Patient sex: M
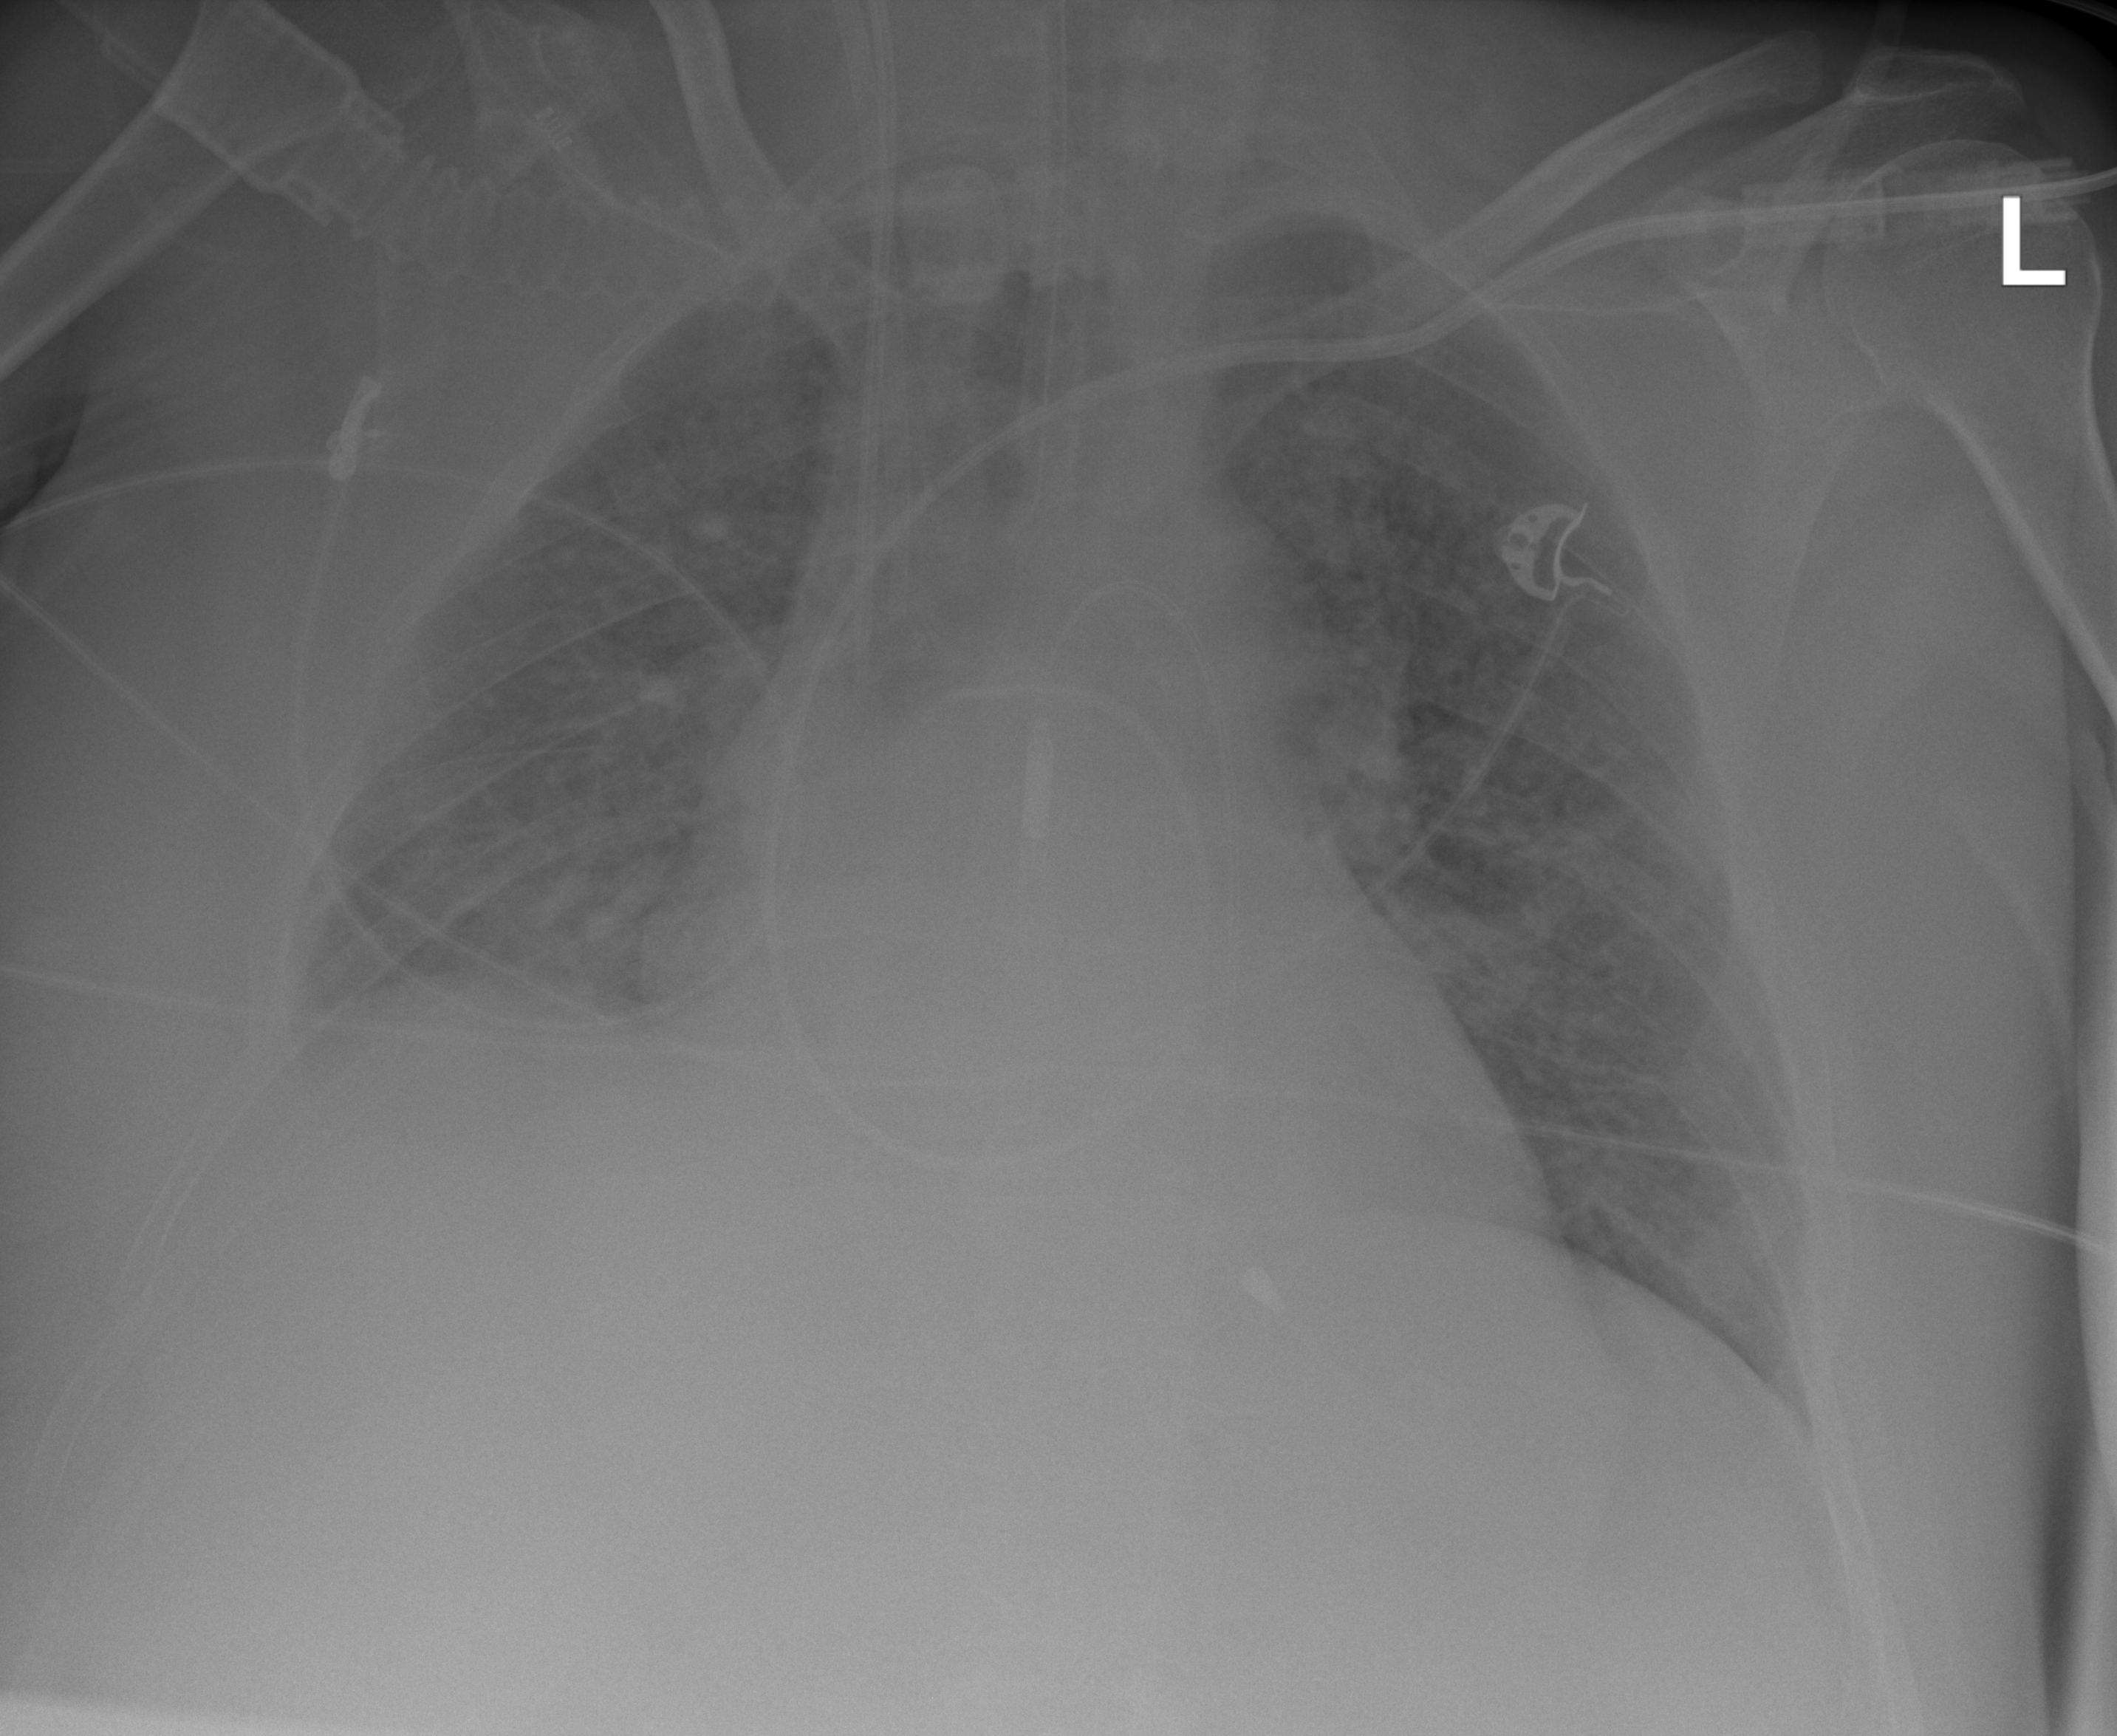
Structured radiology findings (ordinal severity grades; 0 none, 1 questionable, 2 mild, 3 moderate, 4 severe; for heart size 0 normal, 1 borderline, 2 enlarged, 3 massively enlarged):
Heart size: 2
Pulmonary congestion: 2
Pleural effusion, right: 2
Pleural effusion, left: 0
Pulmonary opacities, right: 2
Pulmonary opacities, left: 2
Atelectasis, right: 2
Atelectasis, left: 2